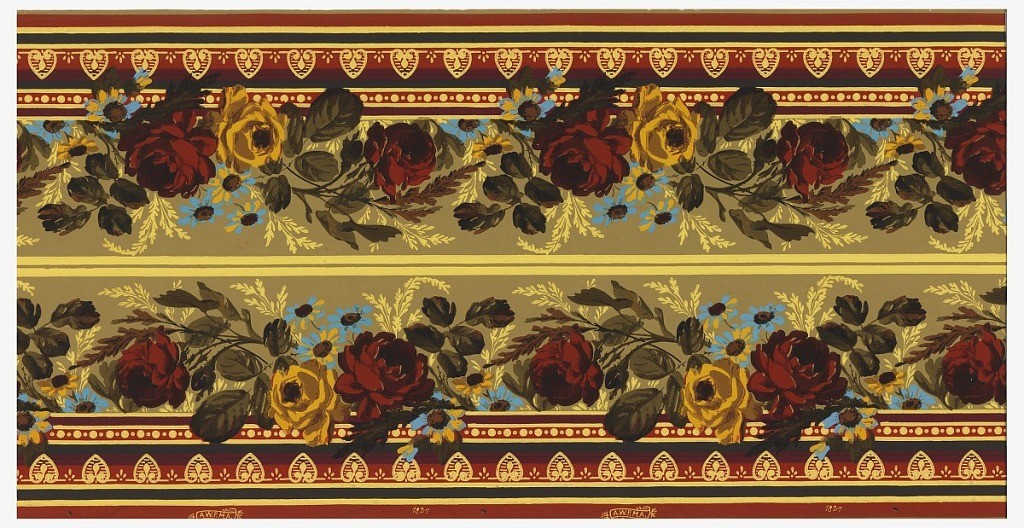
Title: Border
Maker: American Wall Paper Manufacturers' Association, 1879–1887
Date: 1880–87
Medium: Block-printed
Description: Wallpaper roll.
Printed two across, large red and yellow roses with foliage, with small blue daisy-like flowers interspersed.